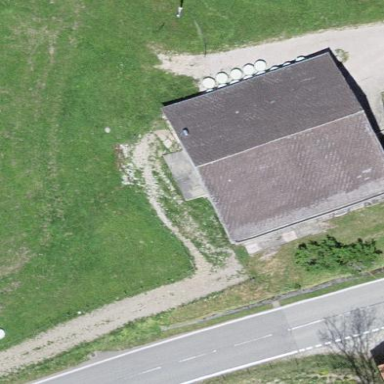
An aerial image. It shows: Rural barn.